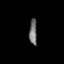
Tissue: prostate
Cell type: Endothelial cells
Senescence score: 0.7151
Nuclear area (px): 193
Mean DAPI intensity: 113.539